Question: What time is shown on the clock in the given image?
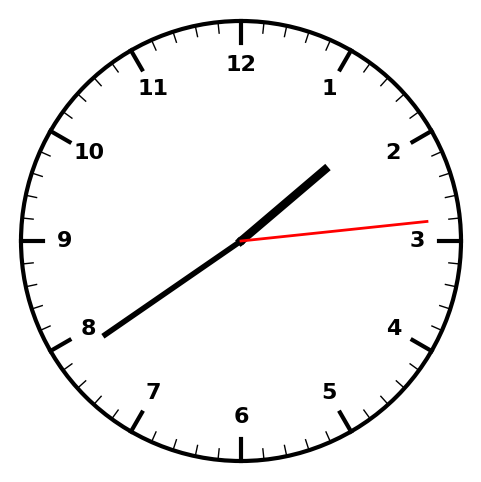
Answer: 01:39:14